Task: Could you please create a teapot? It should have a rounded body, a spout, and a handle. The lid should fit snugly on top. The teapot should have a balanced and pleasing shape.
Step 50:
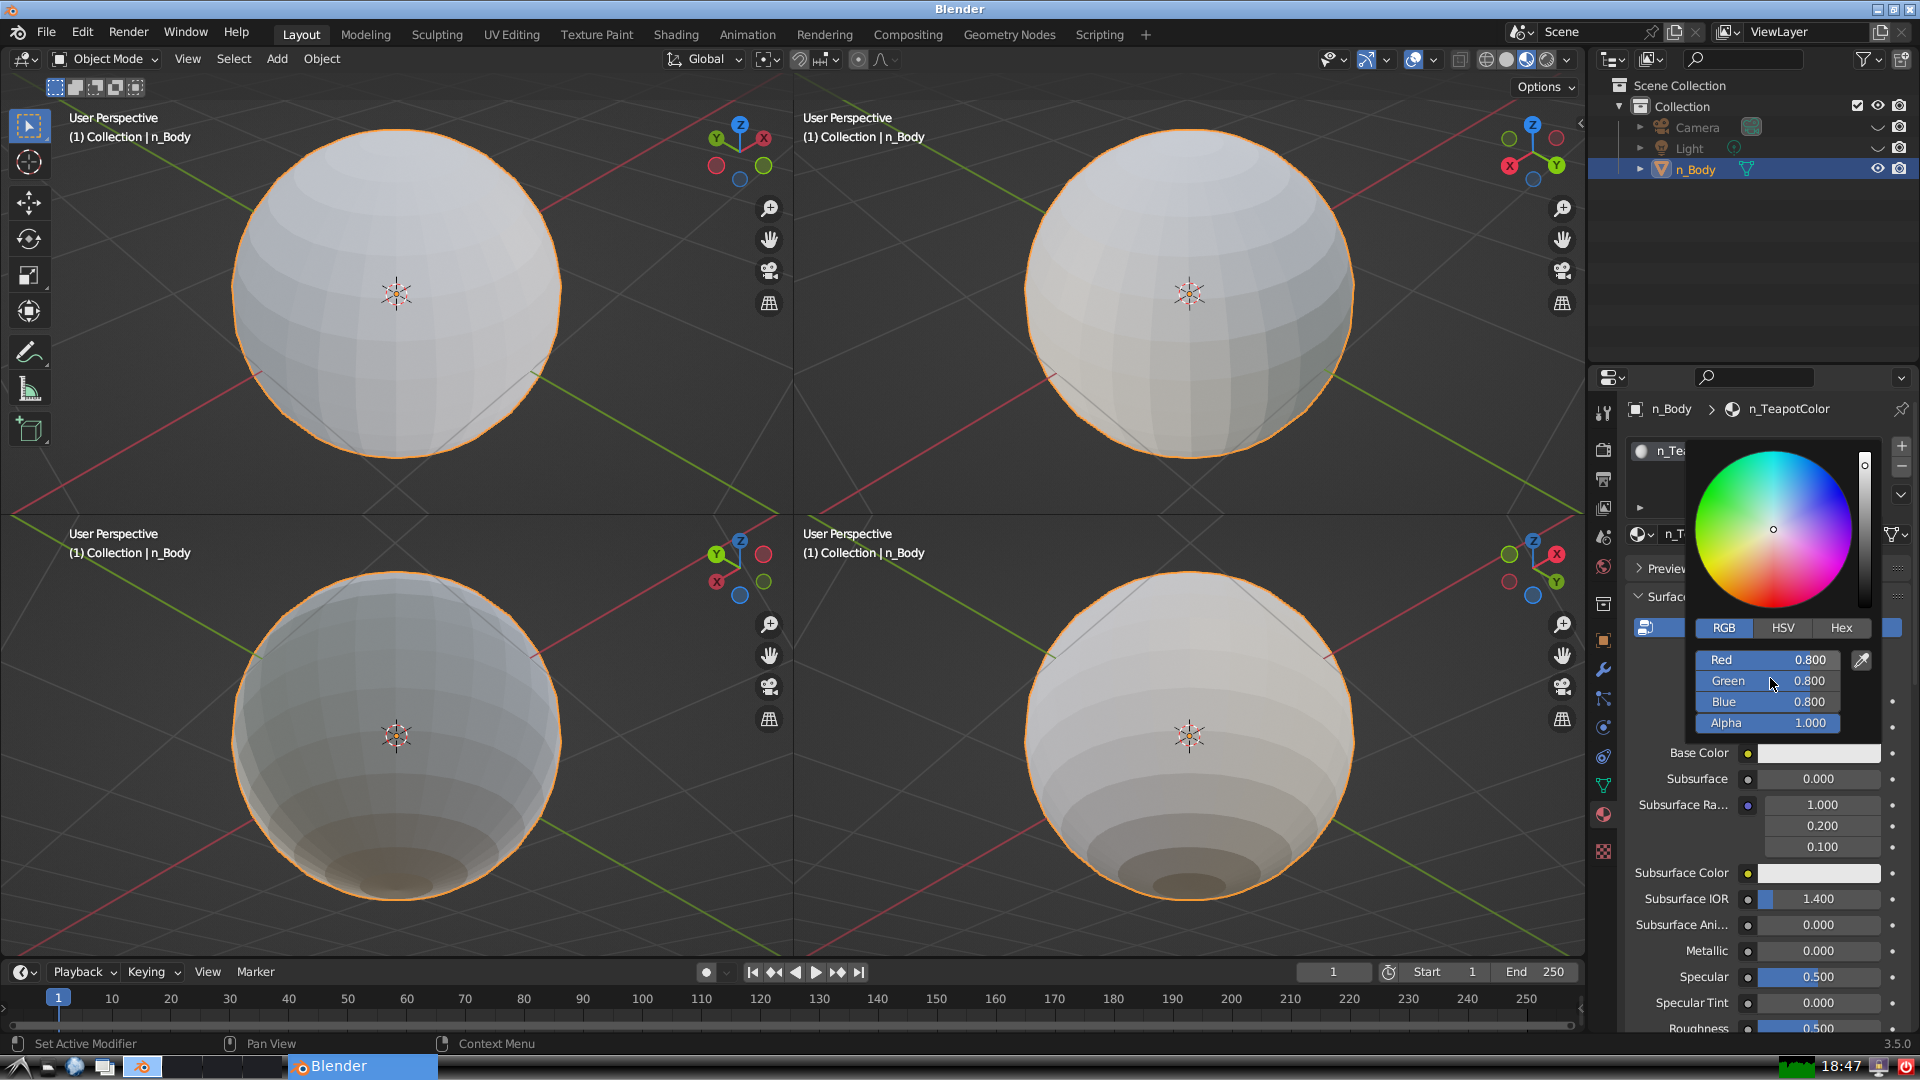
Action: click: no